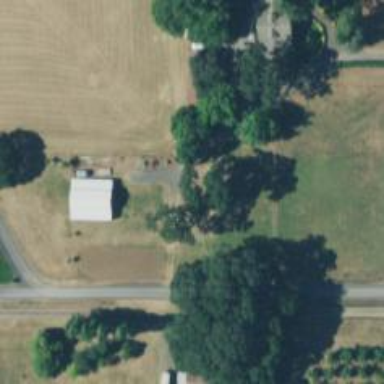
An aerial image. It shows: Driveway leading to service road.